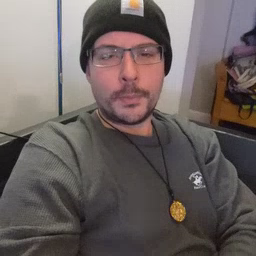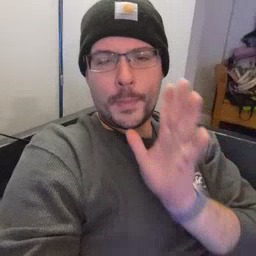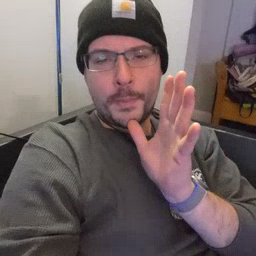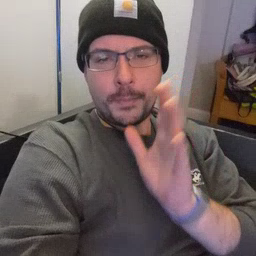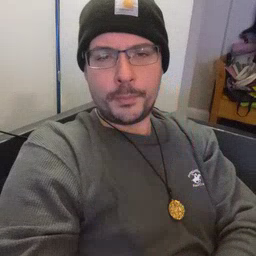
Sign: mom